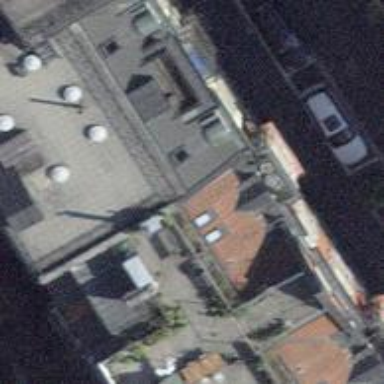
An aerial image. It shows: Café.